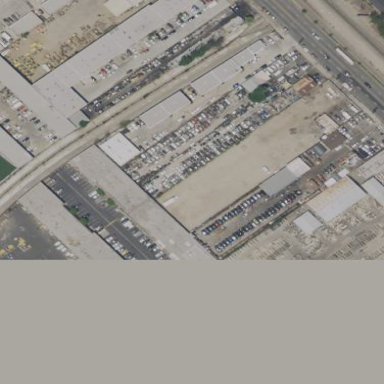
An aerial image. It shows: Industrial building.